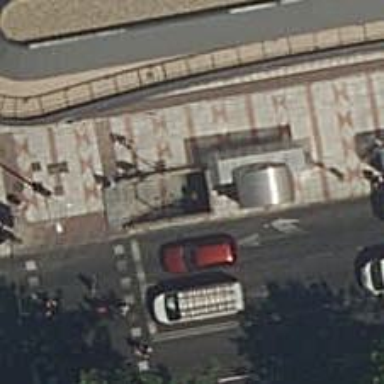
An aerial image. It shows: Subway entrance for railway system.